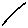
Label: line